Question: Quadratic terms are quite common in regression. Here is an example from John Fox (<URL>
'''
library(car) # For data
library(splines) # For bs()
library(effects) # For plotting
data(Prestige)
prestige.mod <- lm(prestige ~ log(income) + bs(education, df=3) + poly(women, 2), data=Prestige)
summary(prestige.mod)
test <- plot(all.effects(prestige.mod, default.levels=50))
'''

Is there any command in R to get the minimum/maximum of a quadratic effect right away without deriving in manually/plotting it?
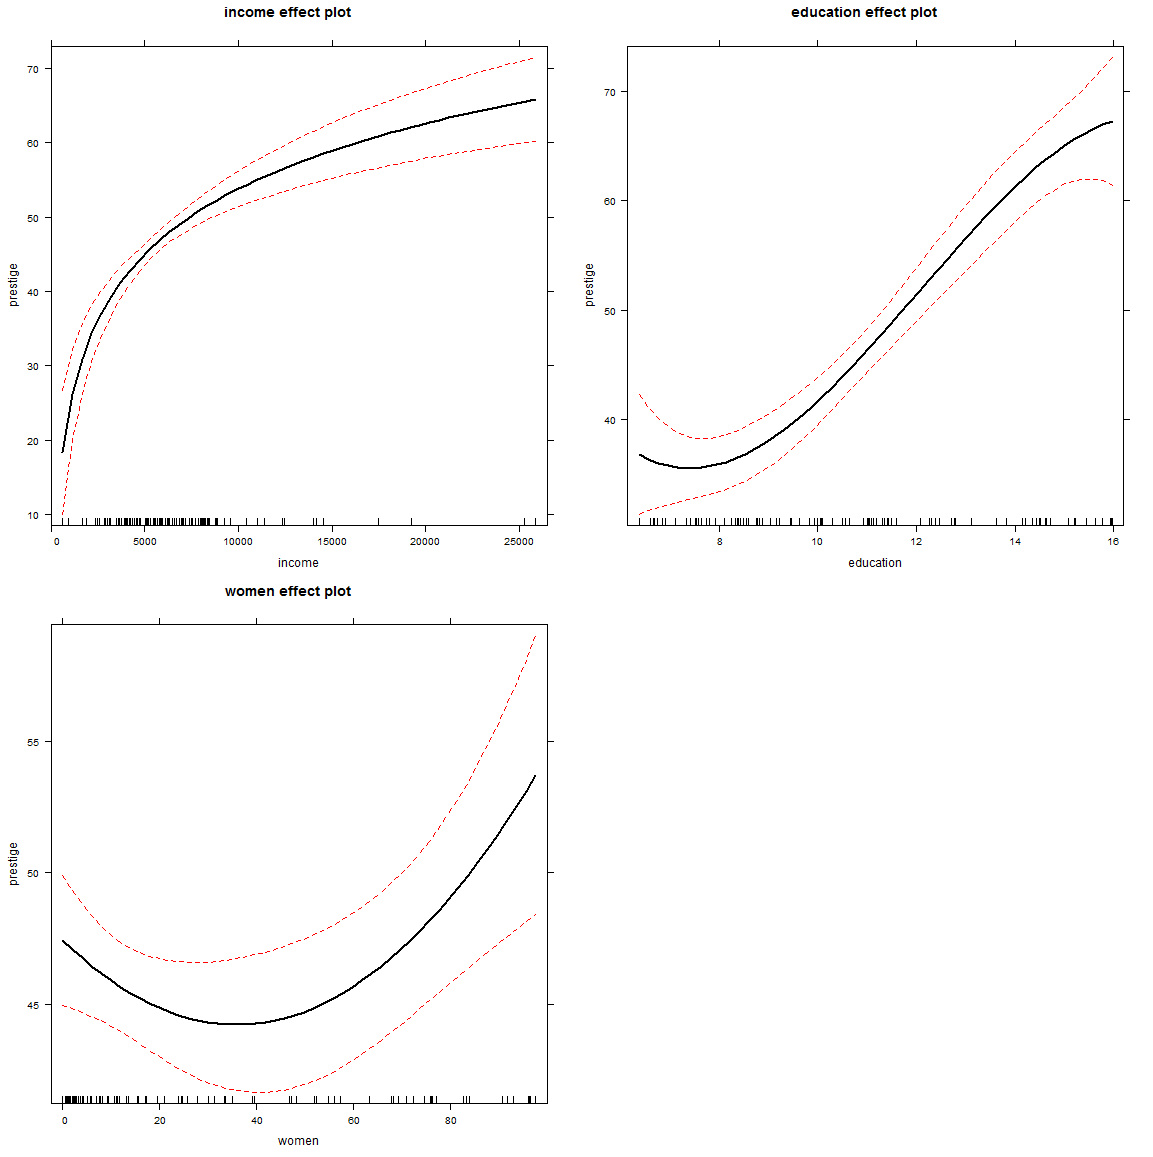
Answer: If I understand correctly I would be approximating value of "women" at which the "minimum effect" were to be found:
'''
idx <- which.min( predict(prestige.mod, newdata= data.frame(
women=seq(min(Prestige$women), max(Prestige$women), length=100),
income=mean(Prestige$income, na.rm=TRUE),
education=mean(Prestige$education, na.rm=TRUE) ) ) )
idx
#37
#37
# Just copy the argument to the newdata argument in predict call above
# and get the value that produced the minimum
seq(min(Prestige$women), max(Prestige$women), length=100)[idx]
#[1] 35.45818
'''
The use of the 'predict' function on value sequences contained in "newdata" dataframes is undoubtedly happening "underneath the hood" for the plotting of those "effects".